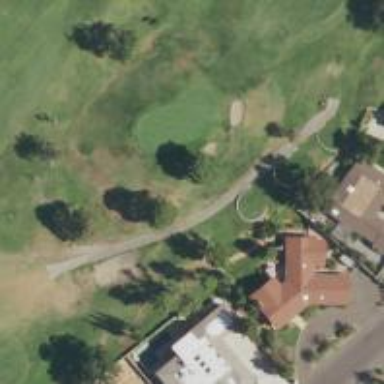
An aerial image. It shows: Path for both road and golf.